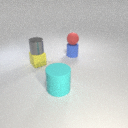
small red rubber sphere above small blue rubber cylinder